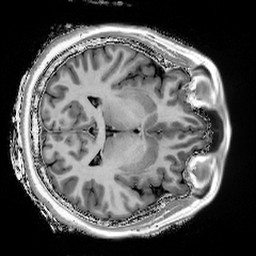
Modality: T1w
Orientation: axial
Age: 50
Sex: female
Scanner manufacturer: siemens
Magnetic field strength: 3 T
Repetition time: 5 s
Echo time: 0.00298 s